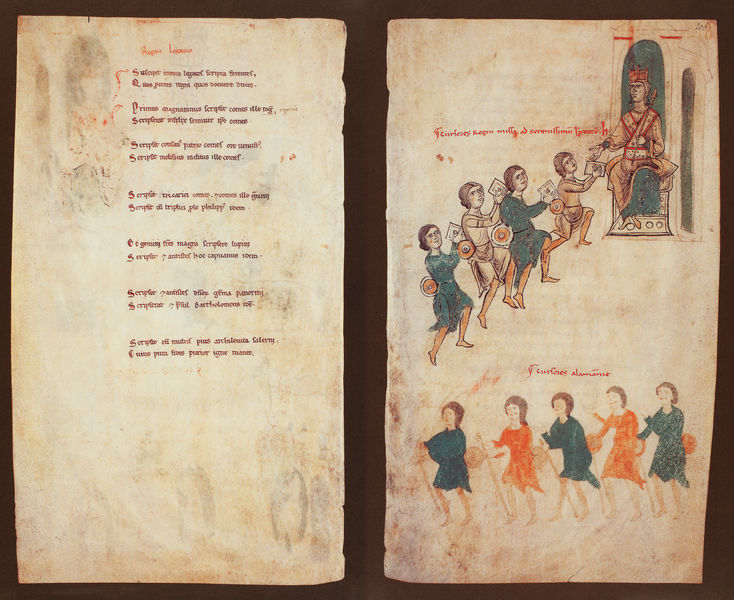
Titel: Liber ad honorem Augusti sive de rebus Siculis/ Buch zu Ehren des Kaisers Augustus oder über die Angelegenheiten Siziliens
Künstler: Pietro da Eboli
Institution: Bern, Burgbibliothek
Schlagwörter: blau, menschen, orange, rot, krone, schrift, vergilbt, kaiser, könig, thron, buch, illustration, text, reihe, schlange, ritter, seiten, englisch, handschrift, latein, buchmalerei, gaben, besuch beim kaiser